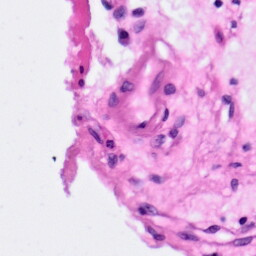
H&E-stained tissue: Pancreatic